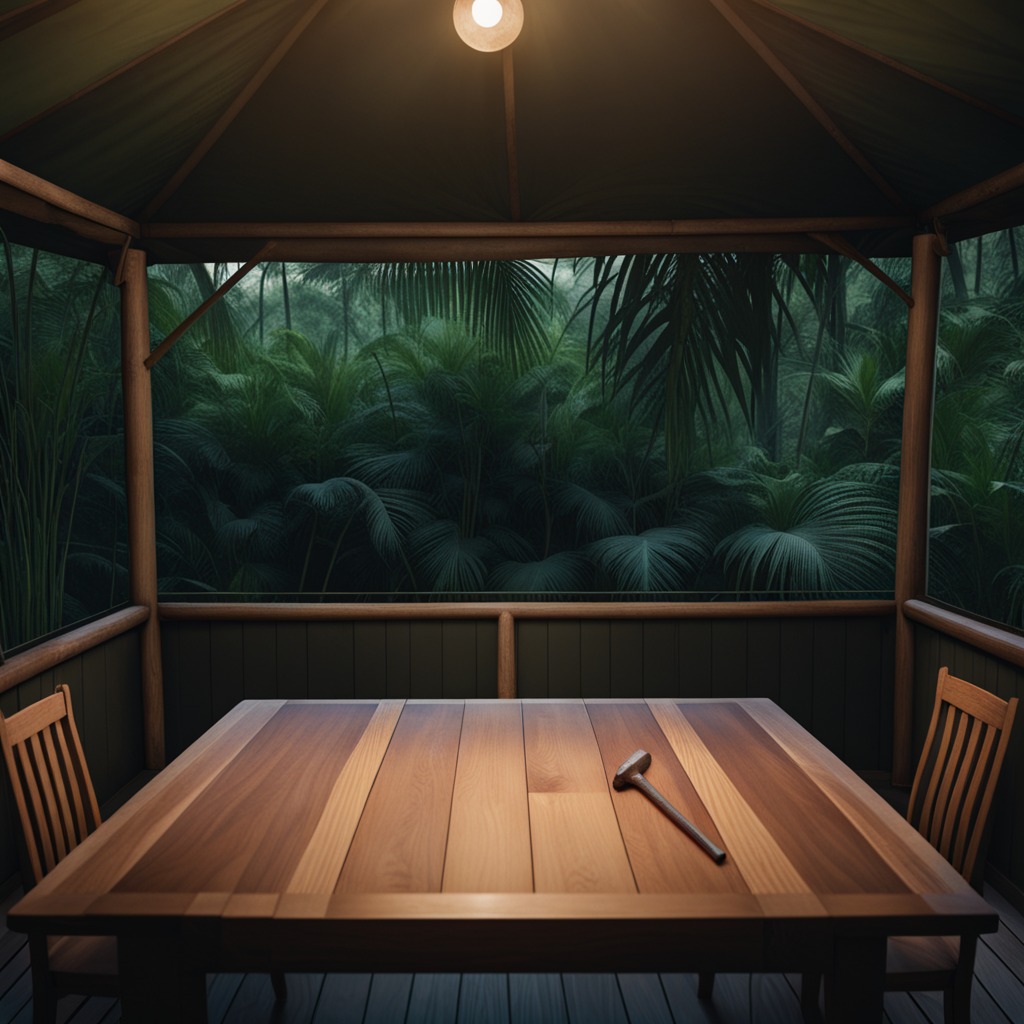
A hammer lies on the wooden table inside a jungle field workshop tent at night.